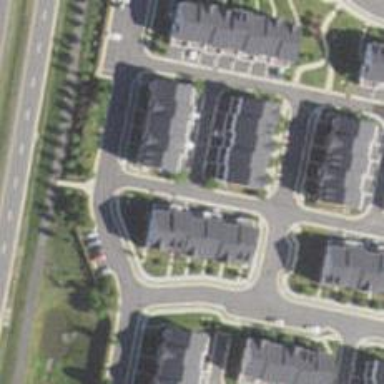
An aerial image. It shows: Smooth asphalt road in residential area.